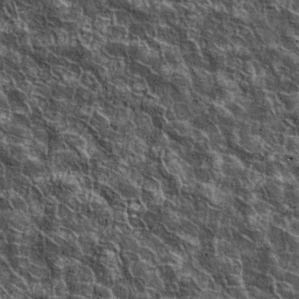
Label: non_frost